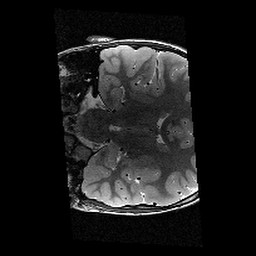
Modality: T2w
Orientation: coronal
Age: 9
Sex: male
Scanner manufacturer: siemens
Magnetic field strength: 3 T
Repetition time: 9.23 s
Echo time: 0.067 s